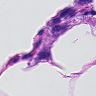
Metastatic tissue present: yes